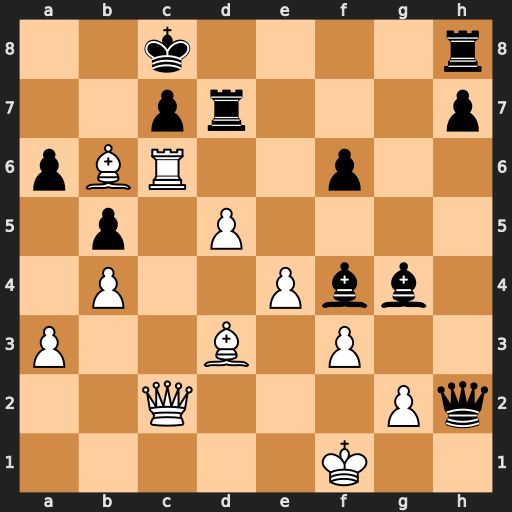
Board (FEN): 2k4r/2pr3p/pBR2p2/1p1P4/1P2Pbb1/P2B1P2/2Q3Pq/5K2
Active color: w
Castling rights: -
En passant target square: -
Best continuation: Bg1 Qh1 Rxa6 Kd8 Ra8+